Field crop: tomato
Growth stage: 2
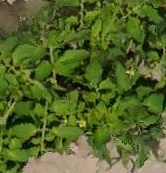
Species: tomato